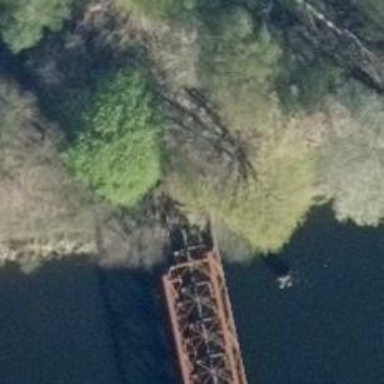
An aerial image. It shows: Abandoned railway bridge.